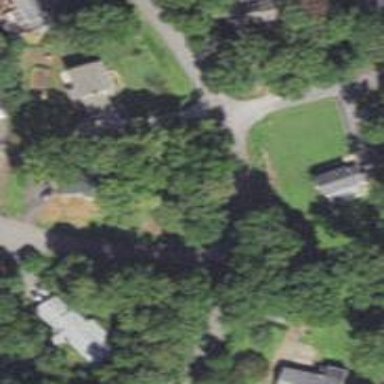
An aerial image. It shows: Neighborhood.